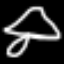
Label: mushroom